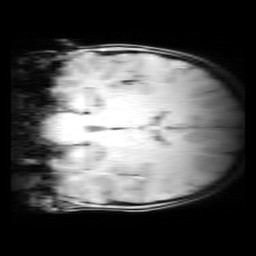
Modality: MP2RAGE
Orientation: coronal
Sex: male
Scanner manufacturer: siemens
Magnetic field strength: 3 T
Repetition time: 5 s
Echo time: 0.00368 s